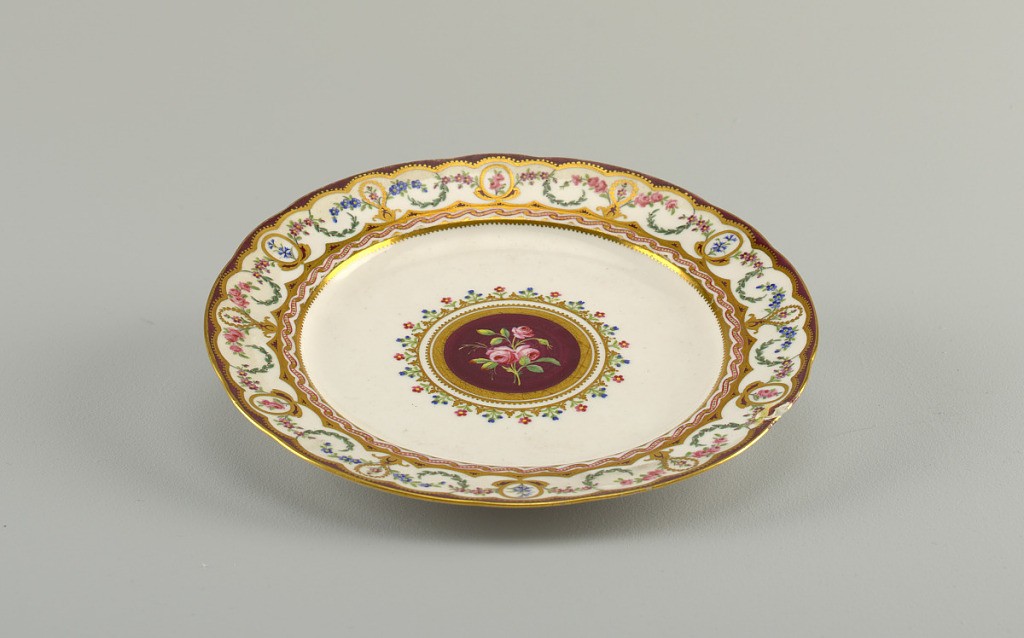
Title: Plate, from the "Eden" Service (One of Sixteen)
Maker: Sèvres Porcelain Manufactory, French, established 1756
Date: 1787
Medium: soft paste porcelain, vitreous enamel, gold
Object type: plate
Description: Circular molded plate with broad rim painted in purple ground with continuous enameled and gilded floral swags in blue, pink, and green, with gilded scallops. Center with floral border, gilded edge, and central spray ofroses against purple ground.